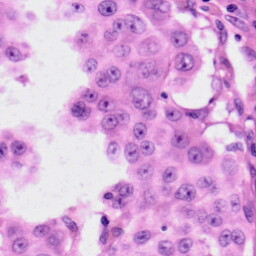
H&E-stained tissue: Skin